Question: I'm trying to create simple app that tracks right wrist position and draw line (or rather path with curves) as it moves (the exact behaviour of InkCanvas control using mouse when left mouse button is pressed).
So I track position change of RightWrist and draw line this way:
'''
public void Paint(Point startPoint, Point nextPoint, InkCanvas paintSurface)
{
Line line = new Line();
if (currentPoint.X == 0 && currentPoint.Y == 0)
{
currentPoint = new Point();
currentPoint = startPoint;
}
line.Stroke = new SolidColorBrush(currentColor);
line.StrokeThickness = 10;
line.X1 = currentPoint.X;
line.Y1 = currentPoint.Y;
line.X2 = nextPoint.X;
line.Y2 = nextPoint.Y;
currentPoint = nextPoint;
paintSurface.Children.Add(line);
}
'''
There is no problem when I use StrokeThickness=1. In case of bigger stroke the line on curves isn't smooth (rather build with small parts), while I would like to achieve the same result as drawing on InkCanvas with mouse and its drawing attribute set to this:
'''
<InkCanvas.DefaultDrawingAttributes>
<DrawingAttributes x:Name="attribute" Width="10" Height="10" Color="Green" />
</InkCanvas.DefaultDrawingAttributes>
'''
The result of drawing with mouse is smooth "line".

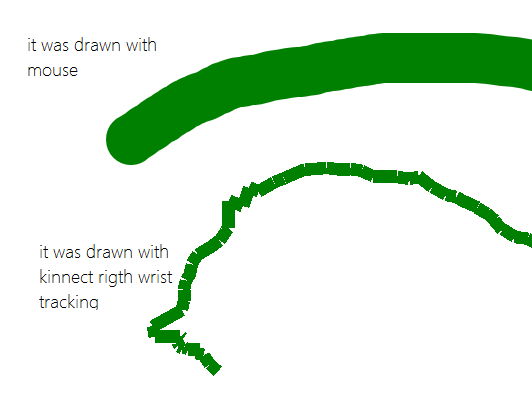
Answer: Three missing lines resolved my problem:
'''
line.StrokeDashCap = PenLineCap.Round;
line.StrokeStartLineCap = PenLineCap.Round;
line.StrokeEndLineCap = PenLineCap.Round;
'''